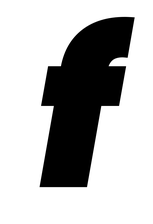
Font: Poppins-BlackItalic